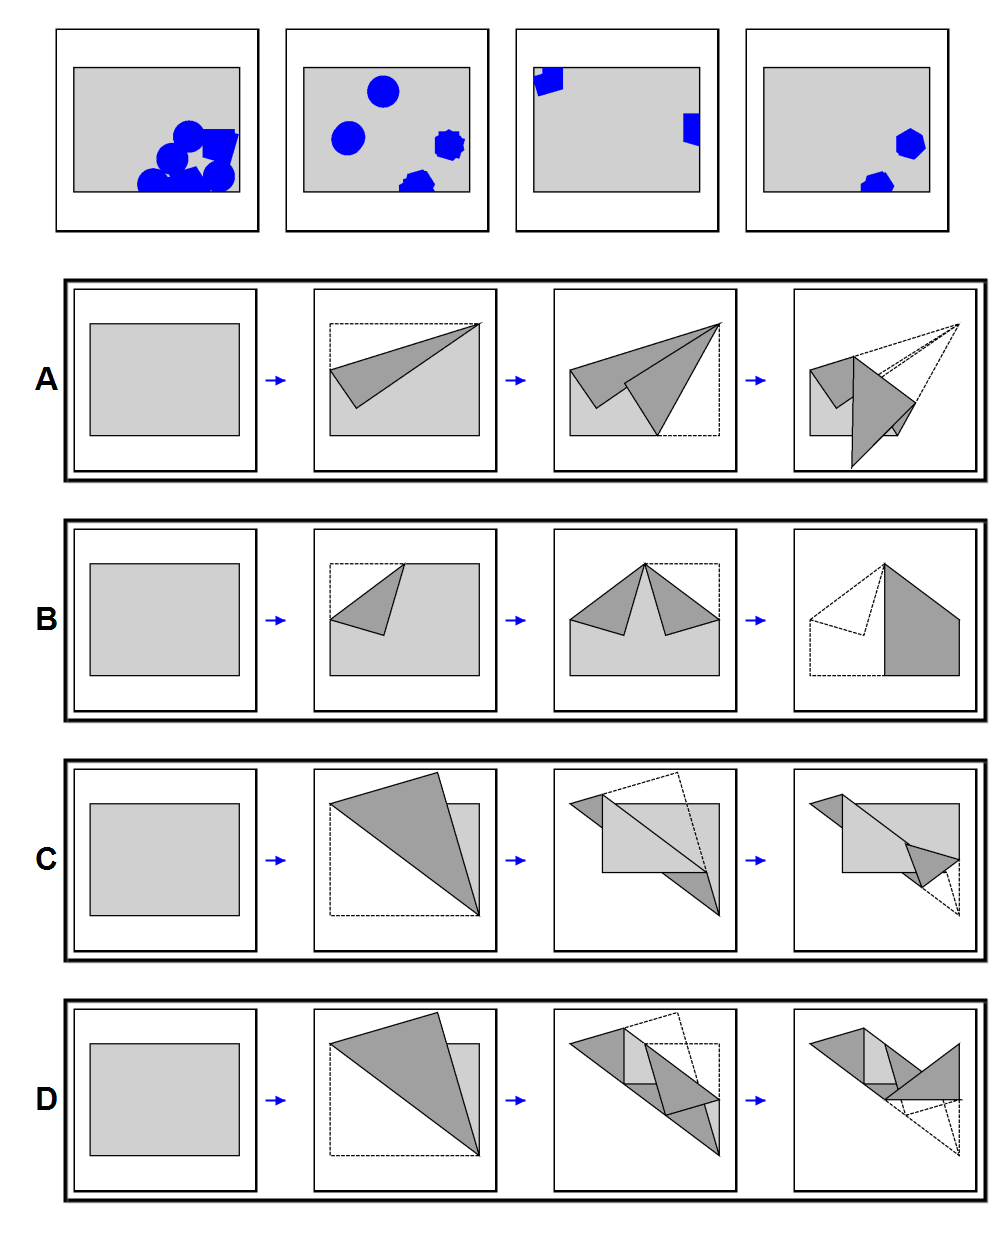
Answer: C